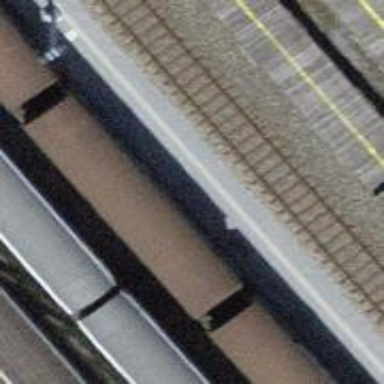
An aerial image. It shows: Railway yard with one track in service.